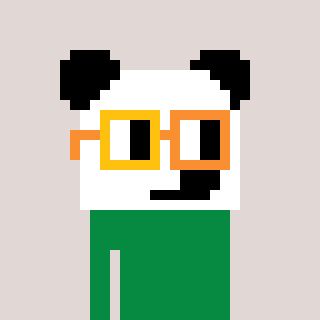
a pixel art character with square yellow and orange glasses, a panda-shaped head and a green-colored body on a warm background